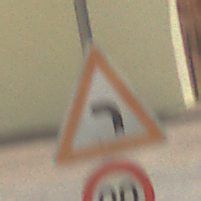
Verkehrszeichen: KurveLinks
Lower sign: Geschwindigkeit80
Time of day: Midday
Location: Outdoor (Suburban)
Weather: PartlyCloudy
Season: NotSpecified
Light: Natural